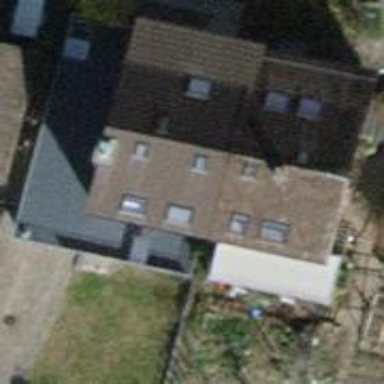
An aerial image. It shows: Building with tile roof.